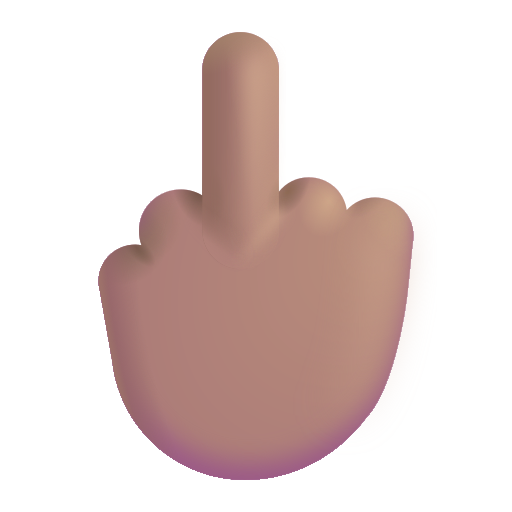
middle finger color